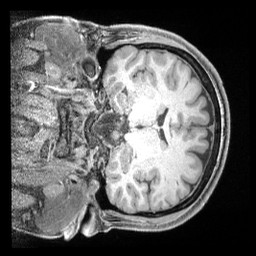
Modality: T1w
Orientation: coronal
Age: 34
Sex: male
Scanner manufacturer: siemens
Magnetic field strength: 3 T
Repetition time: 2 s
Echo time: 0.00211 s